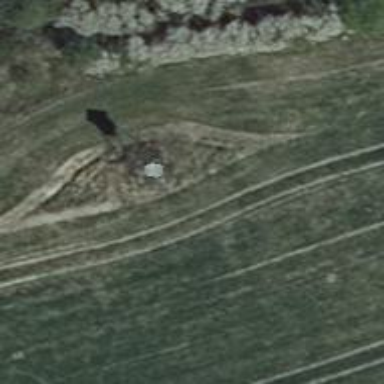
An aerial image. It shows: Hunting stand.